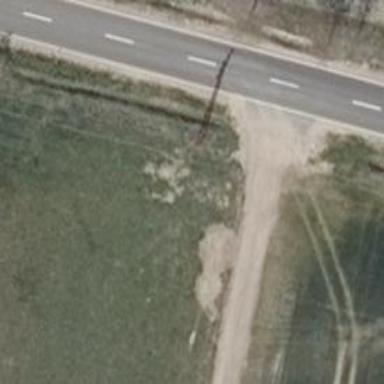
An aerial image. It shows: Minor power line with 3 cables.